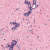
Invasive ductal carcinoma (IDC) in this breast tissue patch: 0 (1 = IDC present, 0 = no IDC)